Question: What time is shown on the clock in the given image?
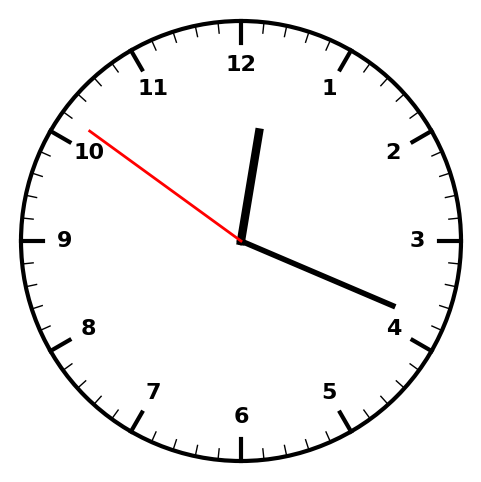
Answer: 12:18:51